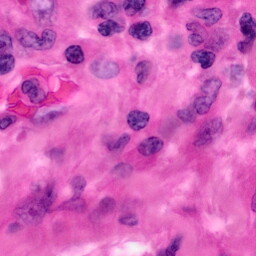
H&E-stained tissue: Pancreatic